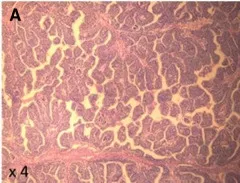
(A,B) Pathology (H&E) of the kidney tumor showing pupillary structures supported by triphasic neoplastic proliferation comprising immature glomerular and tubular structures and immature small round blue cells.
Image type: pathology (h&e)